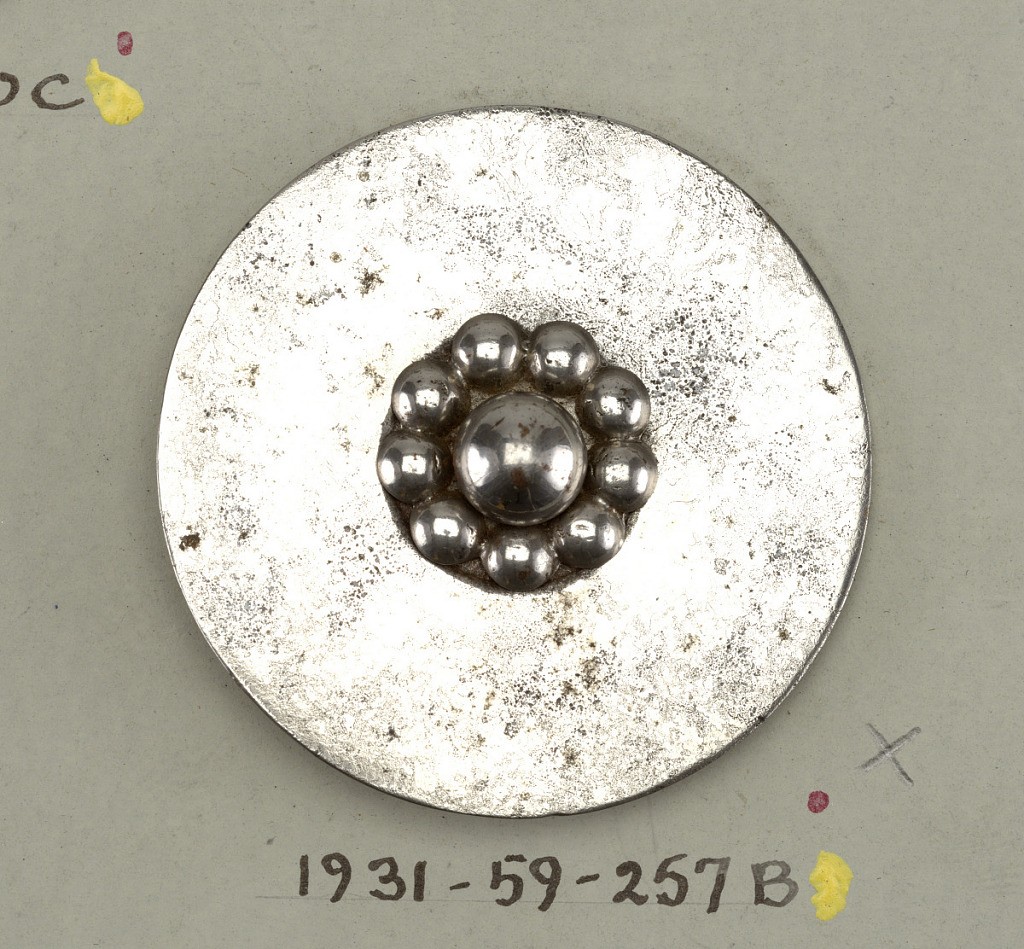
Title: Button
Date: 19th century
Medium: Steel
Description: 1931-59-257-b: A) Flat button with bevelled edge and central, fac...